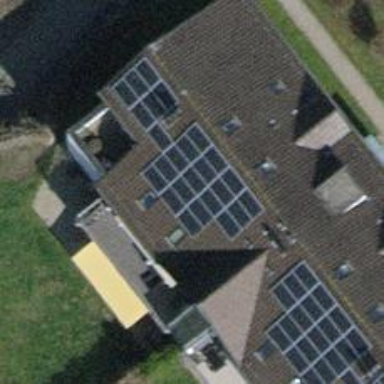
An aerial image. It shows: Solar power generator utilizing photovoltaic technology with solar photovoltaic panels.